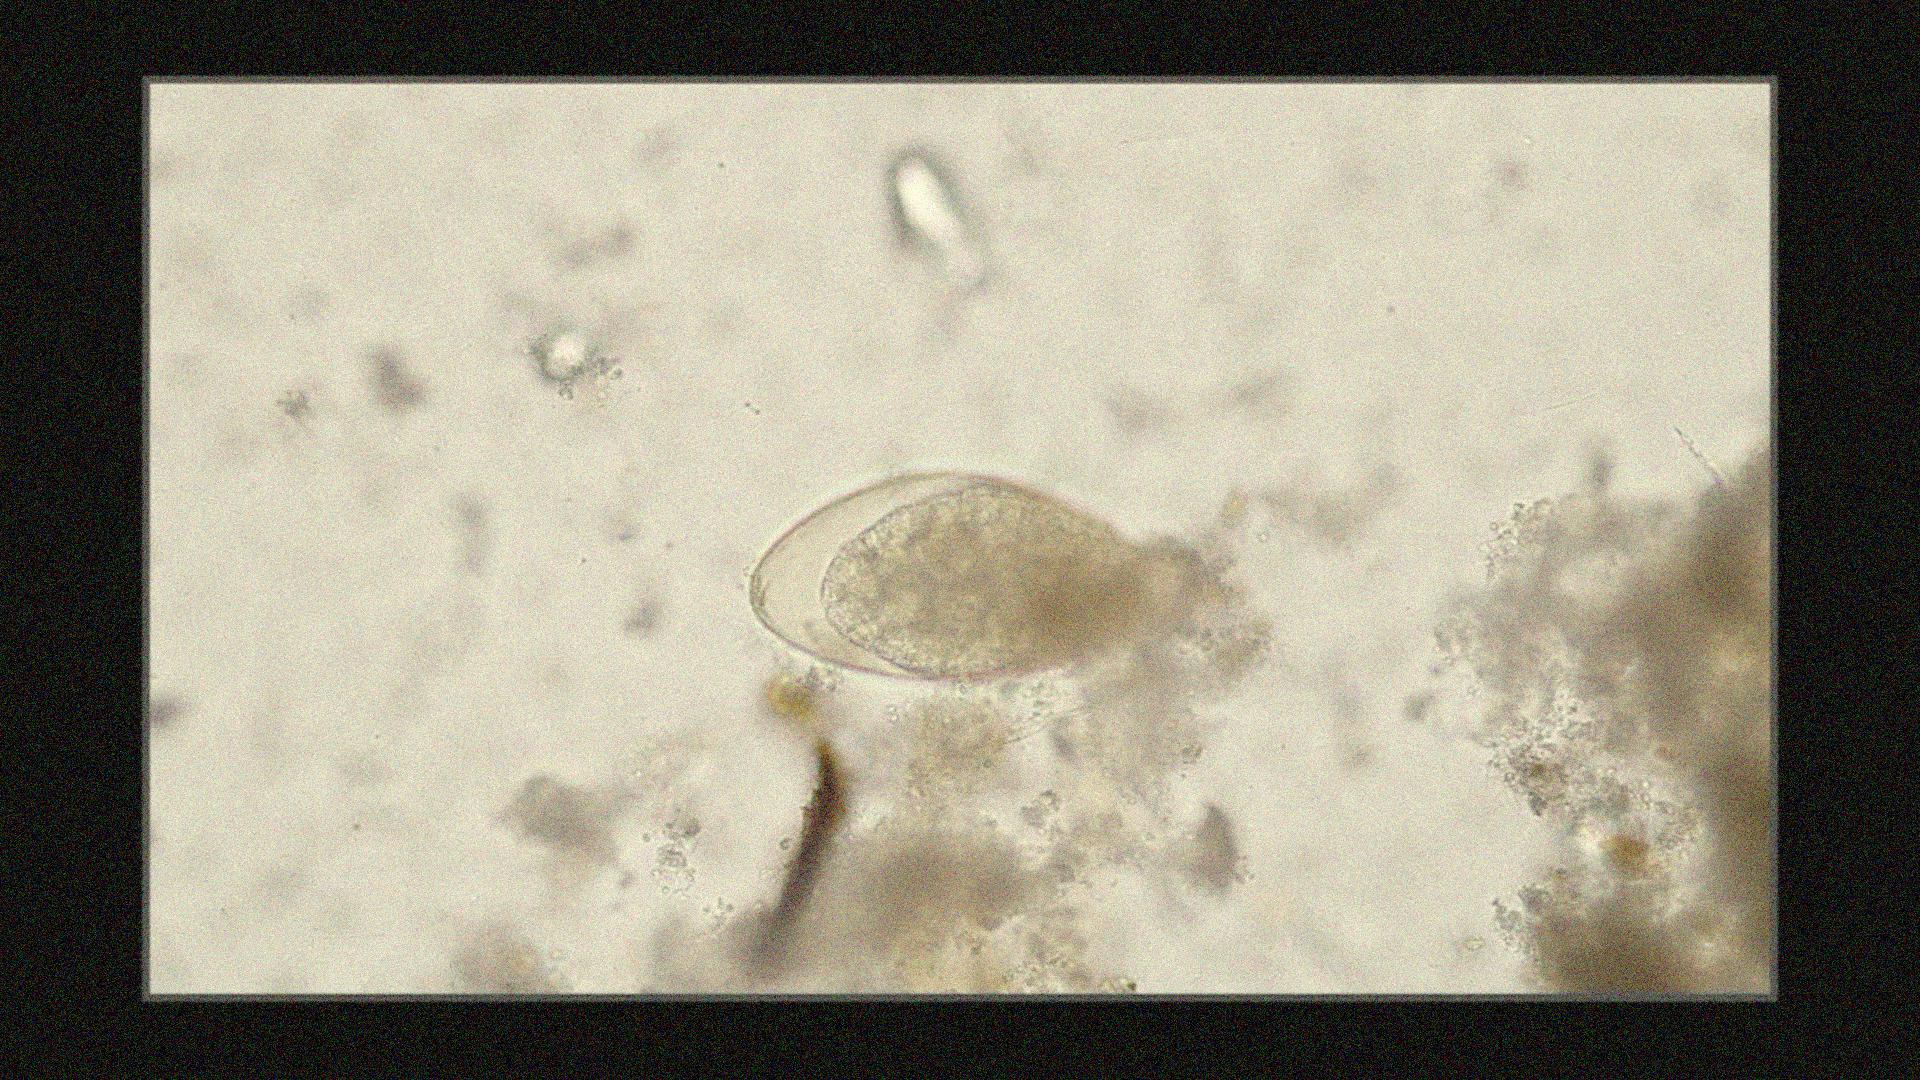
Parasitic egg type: Fasciolopsis buski